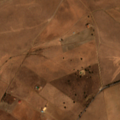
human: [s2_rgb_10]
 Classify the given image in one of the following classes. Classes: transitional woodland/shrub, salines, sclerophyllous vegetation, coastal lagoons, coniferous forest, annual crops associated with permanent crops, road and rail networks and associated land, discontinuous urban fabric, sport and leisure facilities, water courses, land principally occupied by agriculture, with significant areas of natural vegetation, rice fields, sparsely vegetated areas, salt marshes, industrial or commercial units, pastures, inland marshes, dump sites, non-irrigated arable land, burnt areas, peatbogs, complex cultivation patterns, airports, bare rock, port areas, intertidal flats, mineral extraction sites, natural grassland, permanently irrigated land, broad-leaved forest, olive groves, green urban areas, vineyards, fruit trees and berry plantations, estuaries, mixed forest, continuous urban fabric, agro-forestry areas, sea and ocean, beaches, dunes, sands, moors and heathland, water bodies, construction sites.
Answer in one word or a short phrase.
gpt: non-irrigated arable land, pastures, transitional woodland/shrub